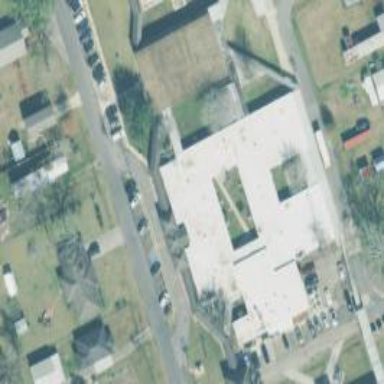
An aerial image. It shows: School.